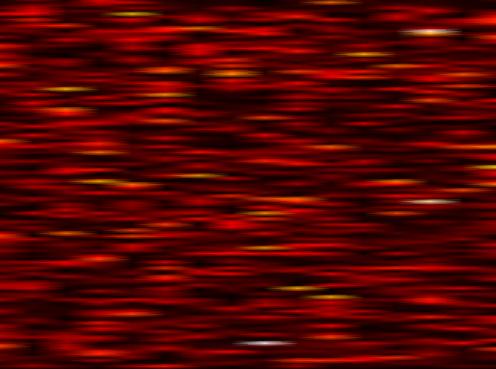
Label: FBMC